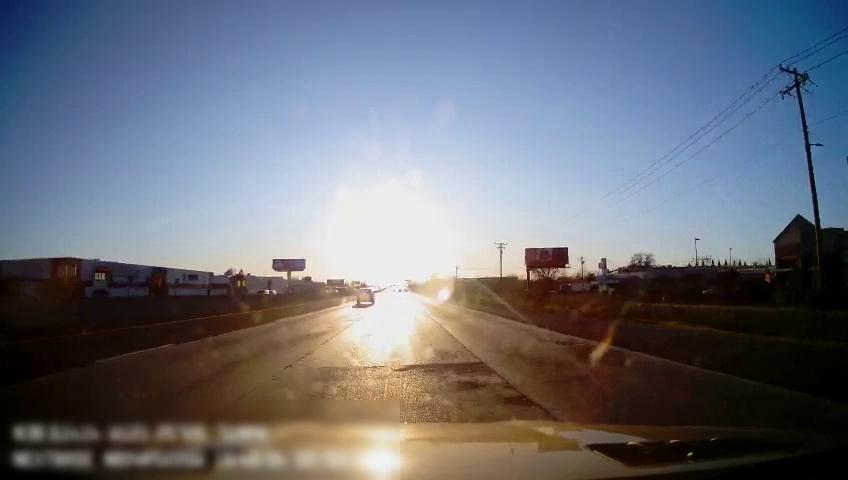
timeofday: Day
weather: Sunny
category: Drivable Space
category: Vehicles | SUV
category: Vehicles | SUV
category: Vehicles | SUV
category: Lanes | Alternate Lane
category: Lanes | Alternate Lane
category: Lanes | Current Lane
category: Lanes | Current Lane
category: Lanes | Alternate Lane